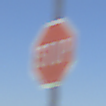
Verkehrszeichen: Stop
Umgebung: Outdoor, Nature
Tageszeit: MorningAfternoon
Wetter: Clear
Licht: Natural
Jahreszeit: NotSpecified
Kontrast: HighContrast